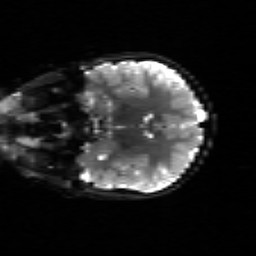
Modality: sbref
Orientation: coronal
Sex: male
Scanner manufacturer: siemens
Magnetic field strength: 3 T
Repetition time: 5 s
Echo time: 0.071 s